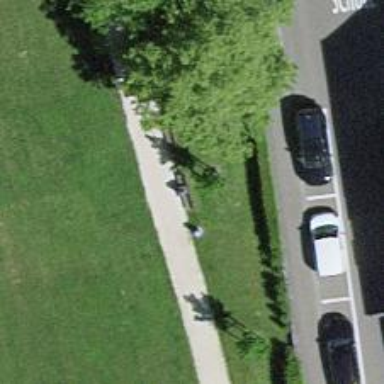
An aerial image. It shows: Brown bench in the vicinity.